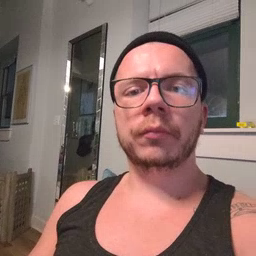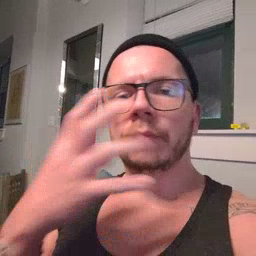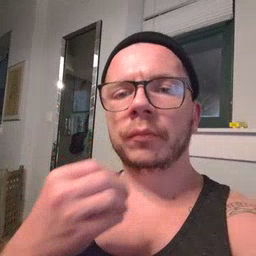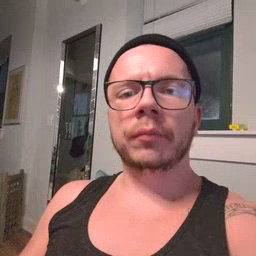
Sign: pretty